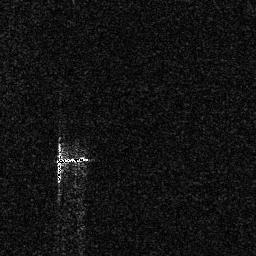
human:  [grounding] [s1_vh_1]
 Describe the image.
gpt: In the satellite image, there is  <ref>1 small ship </ref> <box>[[21, 60, 34, 64, 0]]</box> located at left.